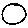
Label: circle